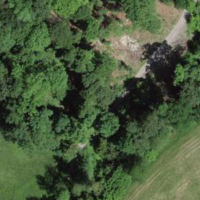
EUNIS habitat code: 45
Species observed at this site:
Allium ursinum
Prunus padus
Ficaria verna